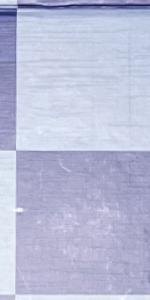
Label: Empty